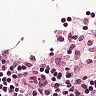
Metastatic tissue present: no